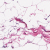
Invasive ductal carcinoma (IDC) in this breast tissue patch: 0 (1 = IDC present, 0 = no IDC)